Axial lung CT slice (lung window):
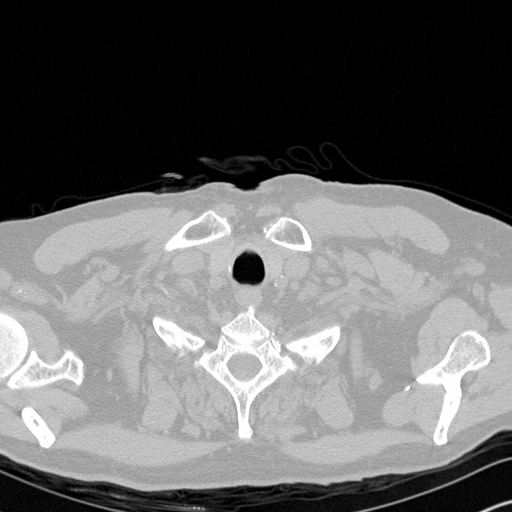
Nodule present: no